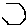
Label: hexagon